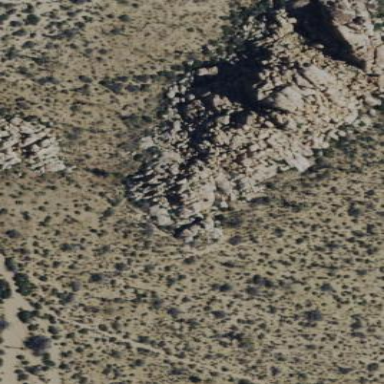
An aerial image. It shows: Landscape dominated by bare rock.